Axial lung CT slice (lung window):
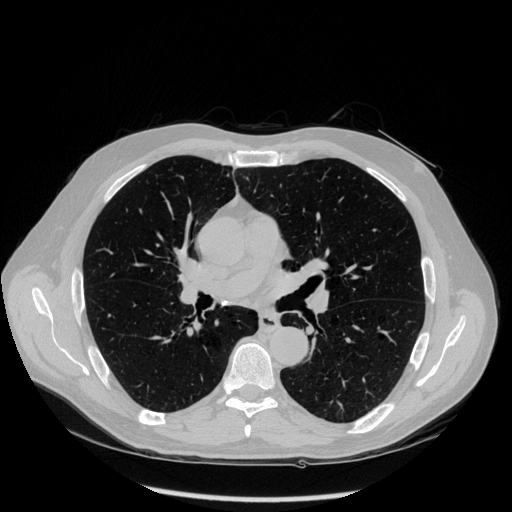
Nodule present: no